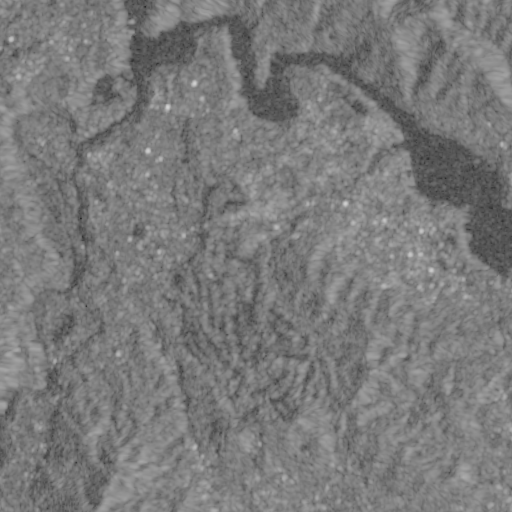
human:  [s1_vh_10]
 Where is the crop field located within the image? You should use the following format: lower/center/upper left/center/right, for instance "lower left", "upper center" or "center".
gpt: The crop field is located in the upper left of the image.
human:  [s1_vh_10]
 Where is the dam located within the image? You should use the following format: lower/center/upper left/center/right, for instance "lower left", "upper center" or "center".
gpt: The dam is located in the upper left of the image.
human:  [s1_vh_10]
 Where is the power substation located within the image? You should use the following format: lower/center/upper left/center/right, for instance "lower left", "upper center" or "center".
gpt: The power substation is located in the upper left of the image.
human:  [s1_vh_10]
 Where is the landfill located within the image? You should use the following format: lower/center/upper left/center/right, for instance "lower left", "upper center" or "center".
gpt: There is no landfill in the image.

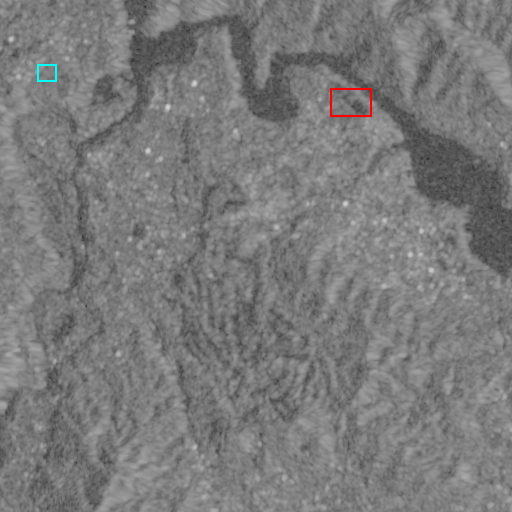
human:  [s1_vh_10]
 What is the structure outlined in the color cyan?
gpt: The structure outlined in cyan is a crop field.
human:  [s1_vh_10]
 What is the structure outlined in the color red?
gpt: The structure outlined in red is a park.
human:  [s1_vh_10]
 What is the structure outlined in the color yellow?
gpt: There is no yellow outline.